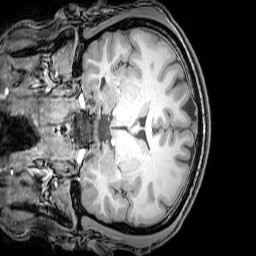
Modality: T1w
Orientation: coronal
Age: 22
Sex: male
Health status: healthy
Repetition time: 0.081 s
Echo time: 0.037 s